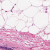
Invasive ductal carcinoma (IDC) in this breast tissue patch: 0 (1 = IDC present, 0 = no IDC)